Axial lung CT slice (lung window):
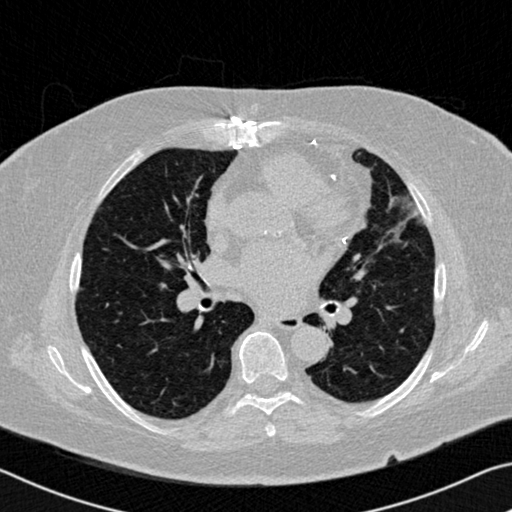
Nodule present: no